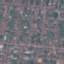
Label: Residential